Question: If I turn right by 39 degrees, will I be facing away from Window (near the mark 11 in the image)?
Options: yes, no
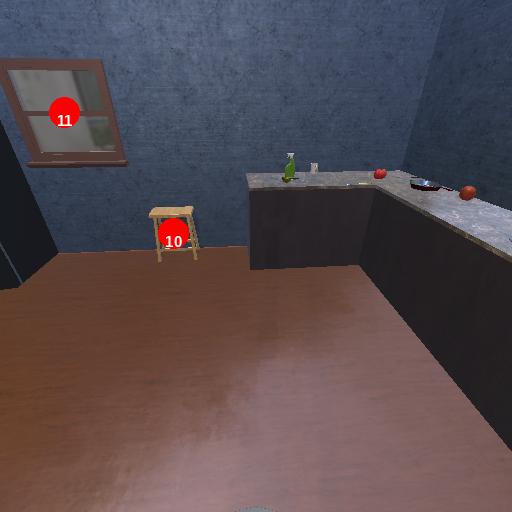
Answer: yes